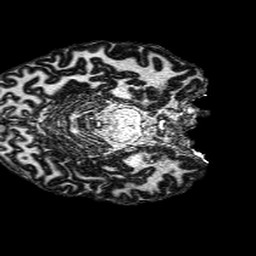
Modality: MP2RAGE
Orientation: axial